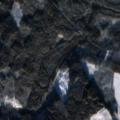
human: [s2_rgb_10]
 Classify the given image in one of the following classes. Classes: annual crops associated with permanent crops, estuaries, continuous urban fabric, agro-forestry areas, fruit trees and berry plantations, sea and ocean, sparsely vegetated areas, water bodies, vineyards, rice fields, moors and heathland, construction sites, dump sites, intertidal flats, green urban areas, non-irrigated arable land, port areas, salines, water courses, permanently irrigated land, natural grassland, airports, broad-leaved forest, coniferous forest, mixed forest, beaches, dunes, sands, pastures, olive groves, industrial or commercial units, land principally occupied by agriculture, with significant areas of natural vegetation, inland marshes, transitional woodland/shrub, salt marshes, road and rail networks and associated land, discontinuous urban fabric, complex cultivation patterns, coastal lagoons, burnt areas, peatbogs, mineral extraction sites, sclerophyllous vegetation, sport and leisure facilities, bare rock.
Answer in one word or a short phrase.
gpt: land principally occupied by agriculture, with significant areas of natural vegetation, coniferous forest, mixed forest